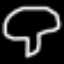
Label: mushroom